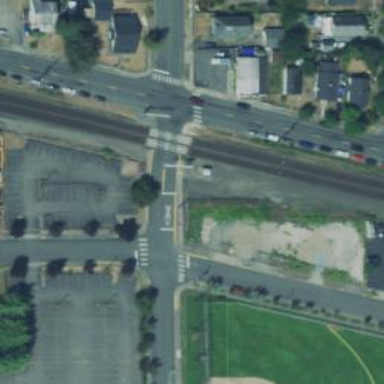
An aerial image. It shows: Railway crossing with lights and diagonal stripes.